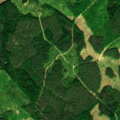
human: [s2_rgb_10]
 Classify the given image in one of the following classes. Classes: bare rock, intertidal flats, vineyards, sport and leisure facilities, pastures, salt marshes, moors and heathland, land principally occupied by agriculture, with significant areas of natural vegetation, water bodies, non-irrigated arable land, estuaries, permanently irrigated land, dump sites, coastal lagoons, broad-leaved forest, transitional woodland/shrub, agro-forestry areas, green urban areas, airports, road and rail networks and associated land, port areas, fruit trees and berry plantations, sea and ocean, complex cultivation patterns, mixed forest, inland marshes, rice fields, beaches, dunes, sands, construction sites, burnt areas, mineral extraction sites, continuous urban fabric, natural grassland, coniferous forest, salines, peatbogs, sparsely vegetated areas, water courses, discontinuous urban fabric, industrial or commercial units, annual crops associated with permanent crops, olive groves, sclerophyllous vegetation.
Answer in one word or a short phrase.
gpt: coniferous forest, mixed forest